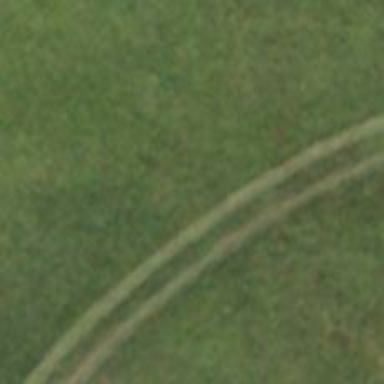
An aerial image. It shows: Track with grade 5 tracktype.